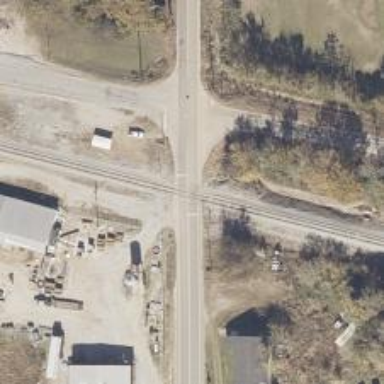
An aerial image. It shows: Railway level crossing.